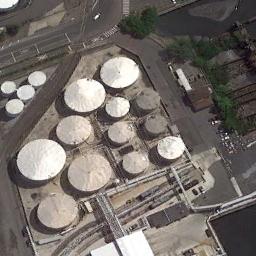
Label: storage tanks